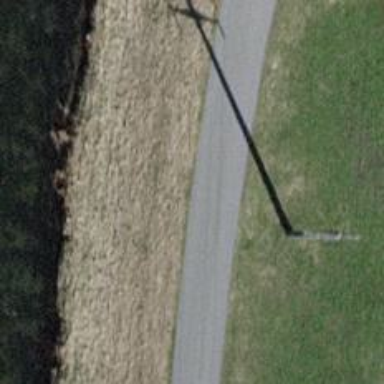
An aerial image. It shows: Power pole.